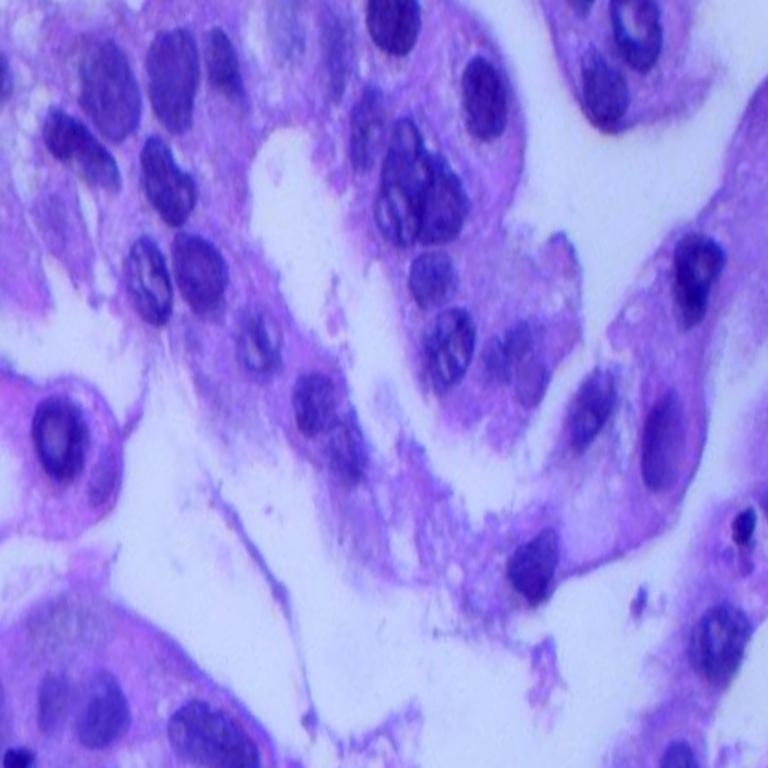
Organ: lung
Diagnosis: adenocarcinomas